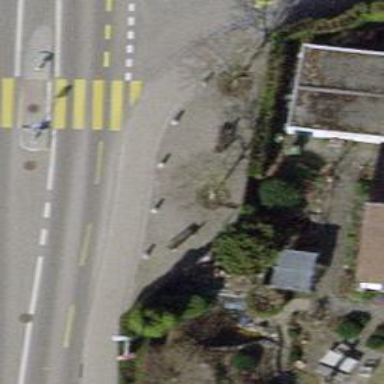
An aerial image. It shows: Brown bench in the vicinity.